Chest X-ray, AP view. Patient: 47 years old, sex F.
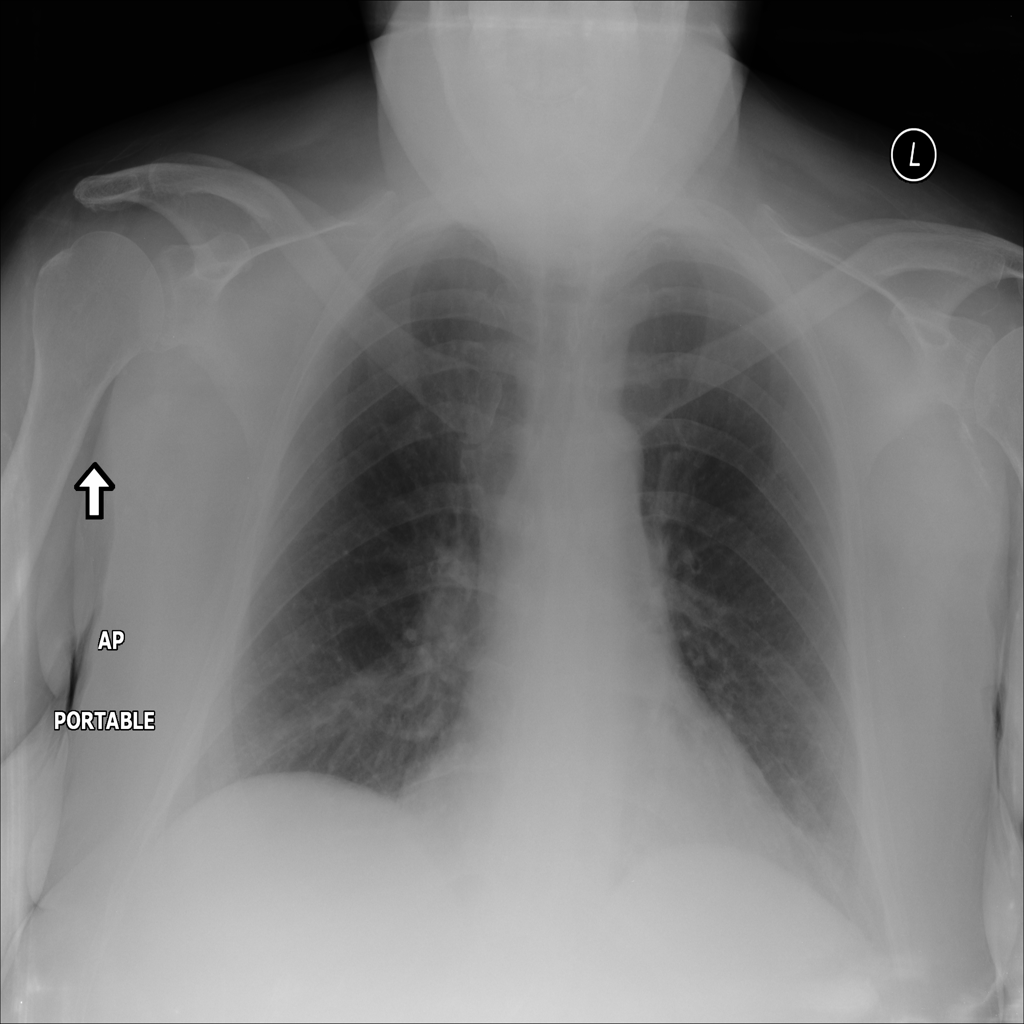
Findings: No Finding